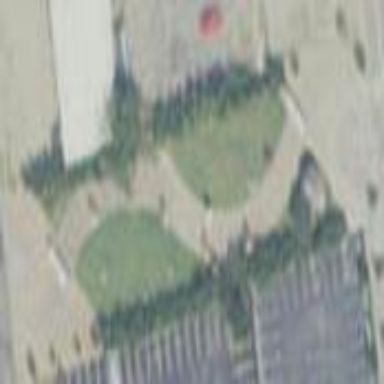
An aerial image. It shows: Pedestrian road.